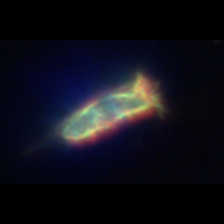
Taxon: Ciliates
Group: Other